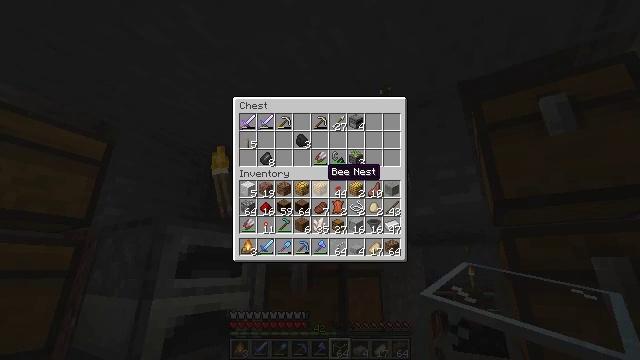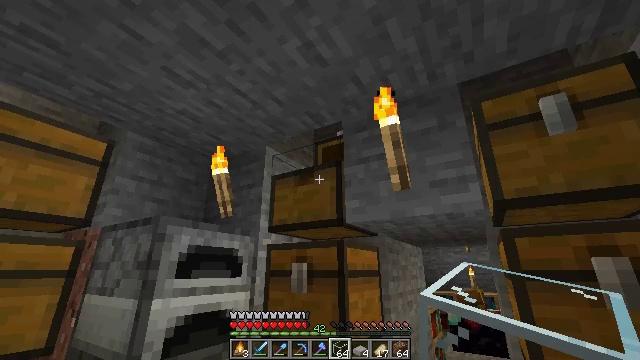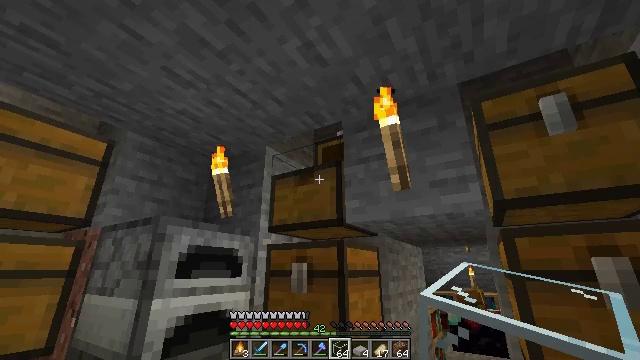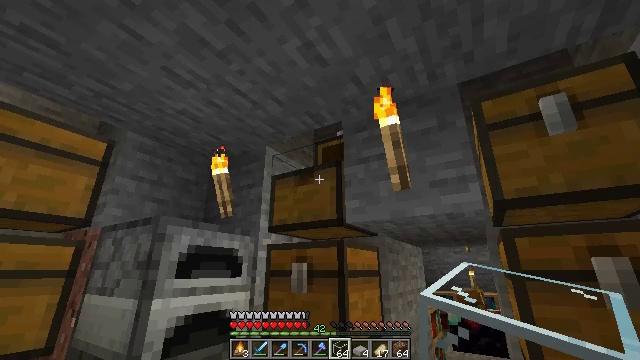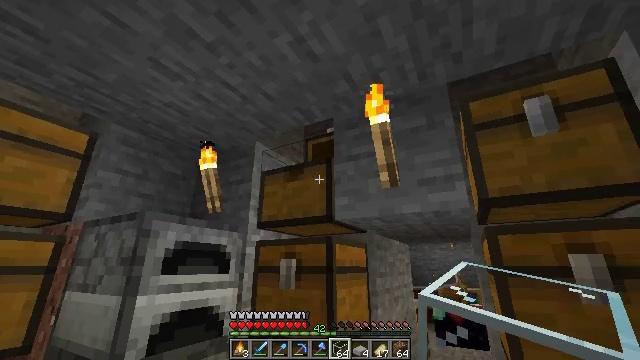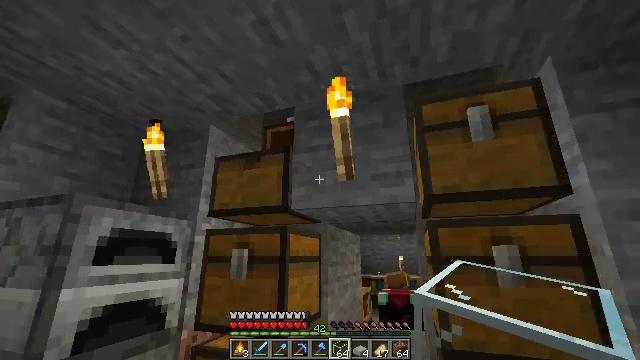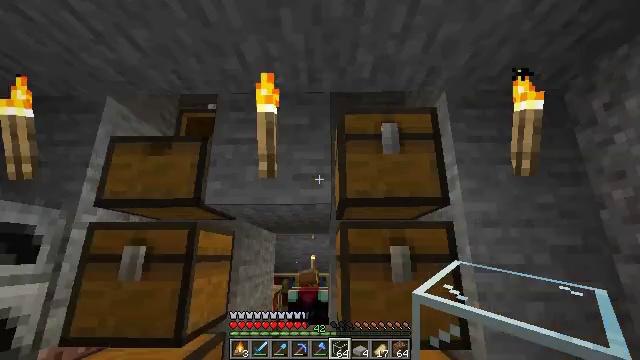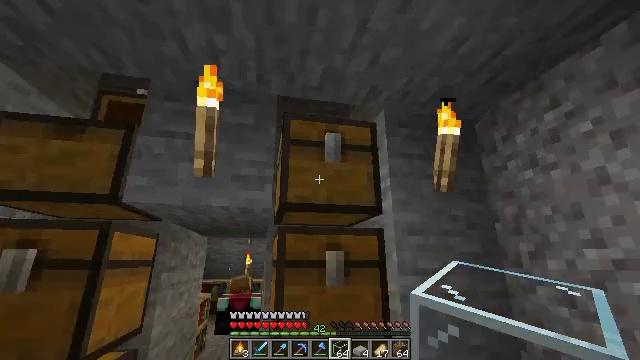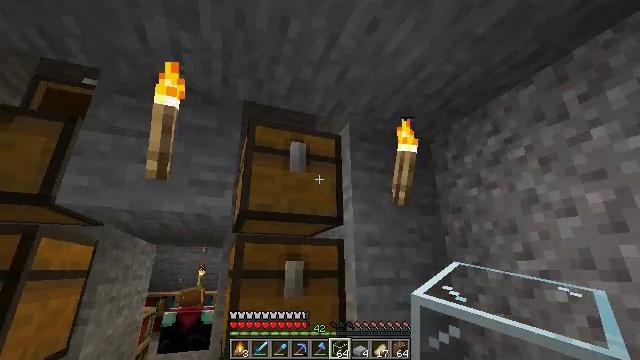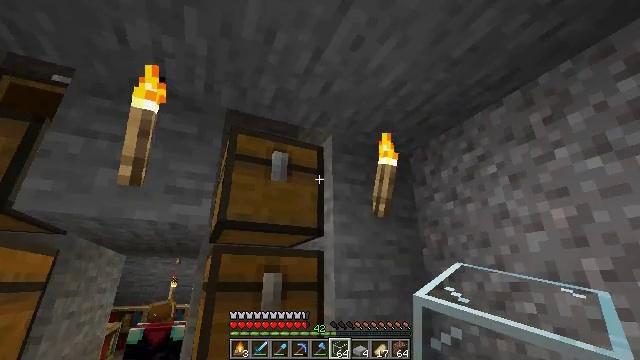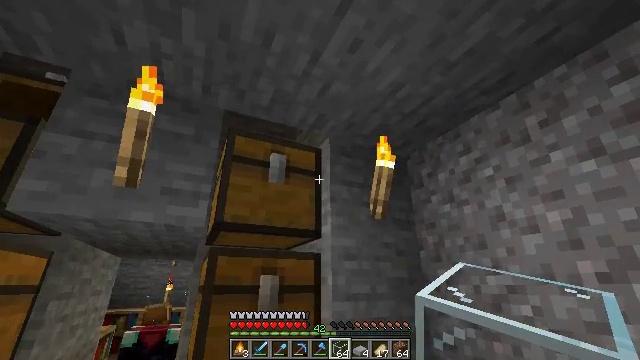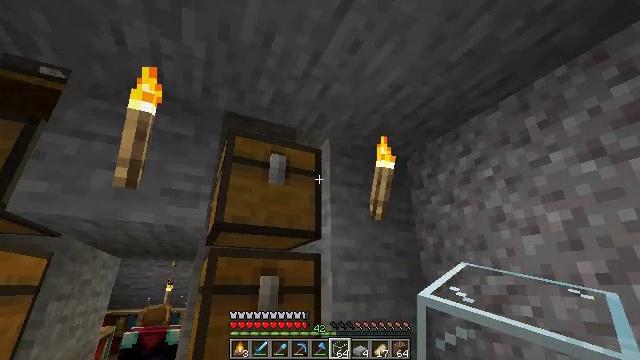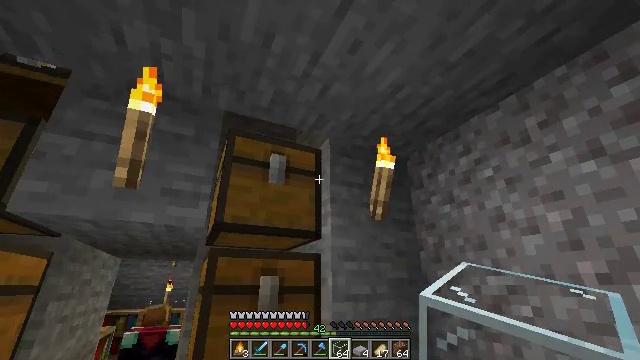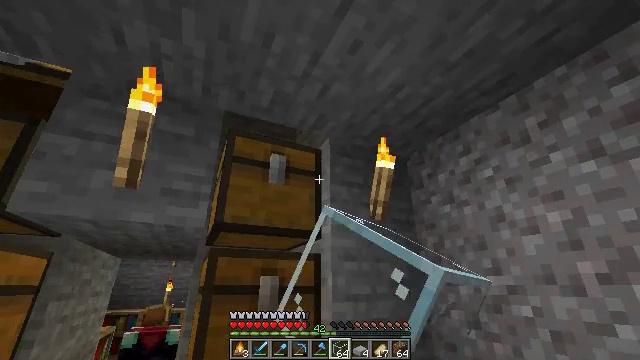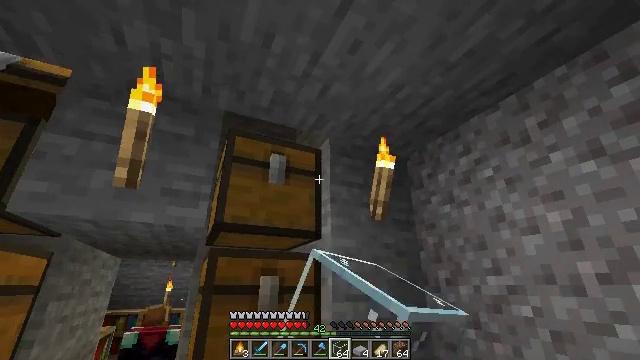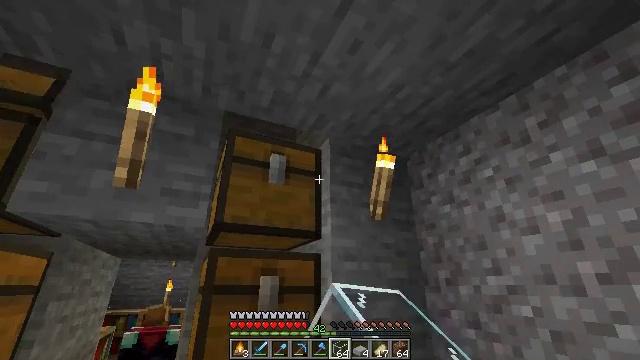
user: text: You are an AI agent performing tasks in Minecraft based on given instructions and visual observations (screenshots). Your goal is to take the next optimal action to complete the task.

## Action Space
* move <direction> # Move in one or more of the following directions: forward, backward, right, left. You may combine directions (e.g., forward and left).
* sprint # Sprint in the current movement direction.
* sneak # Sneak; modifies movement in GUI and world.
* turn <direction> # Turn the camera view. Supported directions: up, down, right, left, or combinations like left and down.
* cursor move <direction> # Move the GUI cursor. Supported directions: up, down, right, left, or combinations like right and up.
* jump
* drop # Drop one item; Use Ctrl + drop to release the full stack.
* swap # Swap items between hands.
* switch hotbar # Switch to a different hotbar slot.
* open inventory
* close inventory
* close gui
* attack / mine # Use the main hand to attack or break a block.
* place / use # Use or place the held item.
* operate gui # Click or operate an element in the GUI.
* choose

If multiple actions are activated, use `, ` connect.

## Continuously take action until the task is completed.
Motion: motion action
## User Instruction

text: Open the crafting table and craft a spruce door.
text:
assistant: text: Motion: no_op
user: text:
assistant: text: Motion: close gui
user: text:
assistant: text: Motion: no_op
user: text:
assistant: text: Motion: turn right
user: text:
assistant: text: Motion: turn right and down
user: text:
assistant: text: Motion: turn right
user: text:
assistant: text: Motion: turn right and up
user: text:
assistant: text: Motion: turn right and up
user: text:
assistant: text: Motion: turn right and up
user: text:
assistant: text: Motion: no_op
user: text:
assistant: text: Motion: no_op
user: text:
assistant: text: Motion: use / place
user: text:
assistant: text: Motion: use / place
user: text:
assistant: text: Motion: use / place
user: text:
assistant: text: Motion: use / place
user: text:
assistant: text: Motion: no_op
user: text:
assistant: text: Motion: open gui
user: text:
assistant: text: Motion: no_op
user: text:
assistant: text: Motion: no_op
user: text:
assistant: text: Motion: no_op
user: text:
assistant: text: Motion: no_op
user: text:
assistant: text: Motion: no_op
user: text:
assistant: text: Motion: no_op
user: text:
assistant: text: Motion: close gui
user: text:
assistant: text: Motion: no_op
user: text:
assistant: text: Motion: turn left and down
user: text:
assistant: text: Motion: turn left and down
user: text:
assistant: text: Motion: turn down
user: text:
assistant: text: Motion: turn down
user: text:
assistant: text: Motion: use / place